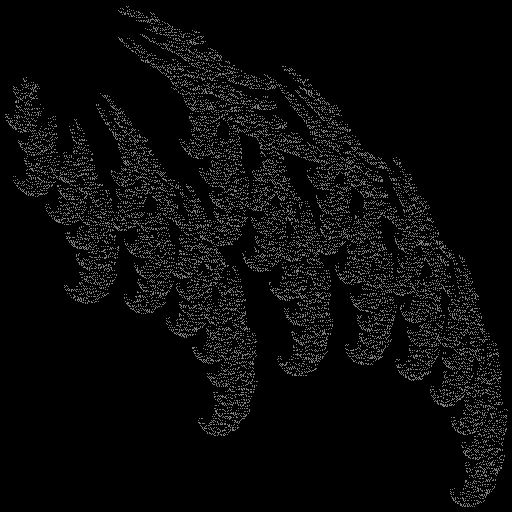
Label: spiderbrake